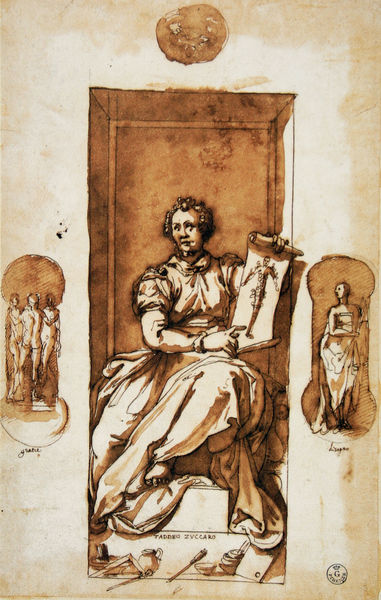
Titel: Porträt von Taddeo
Künstler: Federico Zuccari
Standort: Florenz
Institution: Gabinetto Disegni e Stampe degli Uffizi
Schlagwörter: feder, fuß, hand, mann, schatten, weiß, aquarell, frauen, sitzen, braun, frau, geste, kleid, skizze, stuhl, symbol, tische, tür, zeichnung, dame, malerei, wand, anatomie, arm, falten, halten, kragen, mensch, schale, sockel, figur, gewand, sitzend, personen, blatt, instrumente, person, locken, renaissance, kreis, krug, statue, schrift, papier, sitz, bogen, italien, venedig, studie, sepia, figuren, thron, falte, grazien, draperie, maler, malerin, muse, faltenwurf, knie, zeigen, abbild, laviert, nische, tusche, rechteck, barfuß, stempel, allegorie, entwurf, palette, pinsel, tinte, fleck, rolle, pergament, seiten, werkzeug, statuen, schriftrolle, personengruppe, niesche, rötel, lavierung, justizia, nischen, winkel, nieschen, konchen, zirkel, pergamentrolle, recht, rechtsprechung, seitennischen, biester, frau mit bild, thront, pindel, zierkel, taddeo zuccari, taddeo zuccaro, bildrolle